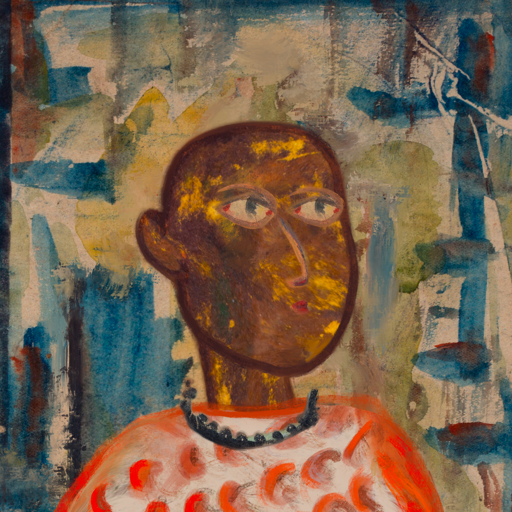
Background: Orphan, Head And Neck Side: Comrade, Face Side: GypsyMother, Bust: Rupkatha, Hair Side: Blank, Head Accessory: Blank, Second Necklace: Blank, Necklace: Childish, Baby: Blank